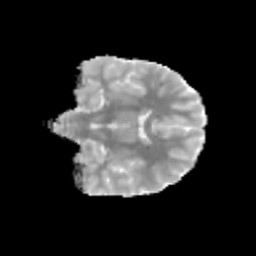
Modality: MD
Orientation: coronal
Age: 11
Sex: male
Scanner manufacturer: siemens
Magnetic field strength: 3 T
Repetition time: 3.8 s
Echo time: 0.07 s